Interaction volume radius: 10 \u00c5
Interaction volume height: 15 \u00c5
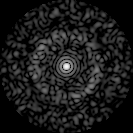
Disorder parameter: 0.8425